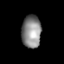
Tissue: lung
Cell type: Epithelial cells
Senescence score: 0.2248
Nuclear area (px): 618
Mean DAPI intensity: 136.998